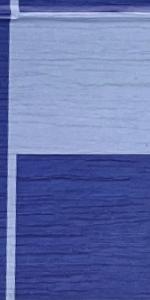
Label: Empty